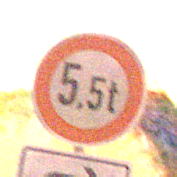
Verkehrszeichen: TatsaechlicheMasse
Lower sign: RichtungsangabeDurchPfeile5
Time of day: Night
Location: Outdoor (Nature)
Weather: Clear
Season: NotSpecified
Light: Natural